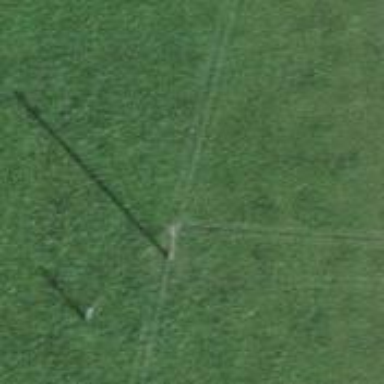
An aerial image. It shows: Minor power line.